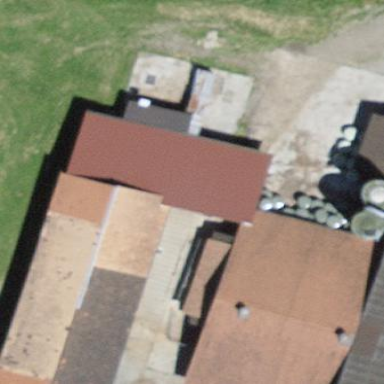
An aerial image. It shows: Shed building.